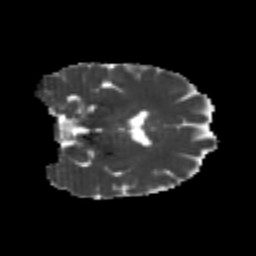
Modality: MD
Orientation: coronal
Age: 24
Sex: female
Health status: healthy
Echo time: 0.074 s